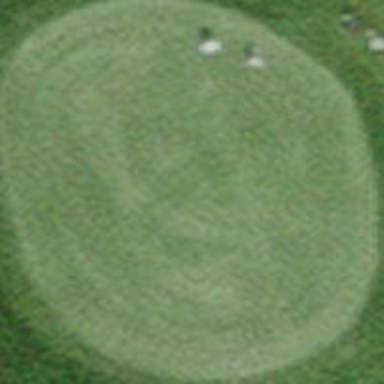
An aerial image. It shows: Golf green.